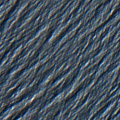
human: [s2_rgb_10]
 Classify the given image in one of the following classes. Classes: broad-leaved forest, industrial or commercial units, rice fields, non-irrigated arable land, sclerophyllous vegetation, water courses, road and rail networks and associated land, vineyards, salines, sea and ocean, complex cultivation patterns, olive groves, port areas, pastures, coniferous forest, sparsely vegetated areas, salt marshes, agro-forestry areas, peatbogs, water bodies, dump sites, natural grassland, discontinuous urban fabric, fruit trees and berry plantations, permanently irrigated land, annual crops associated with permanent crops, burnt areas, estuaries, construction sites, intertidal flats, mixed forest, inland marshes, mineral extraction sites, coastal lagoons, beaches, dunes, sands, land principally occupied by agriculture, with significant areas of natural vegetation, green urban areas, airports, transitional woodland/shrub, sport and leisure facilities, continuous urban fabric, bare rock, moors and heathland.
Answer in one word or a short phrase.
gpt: continuous urban fabric